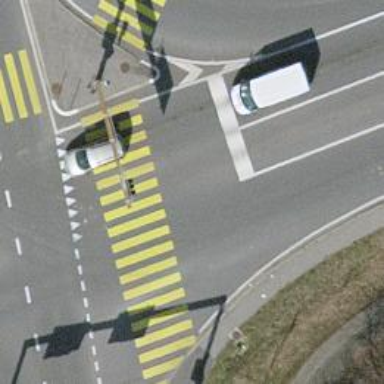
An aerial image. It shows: Road with traffic signals.